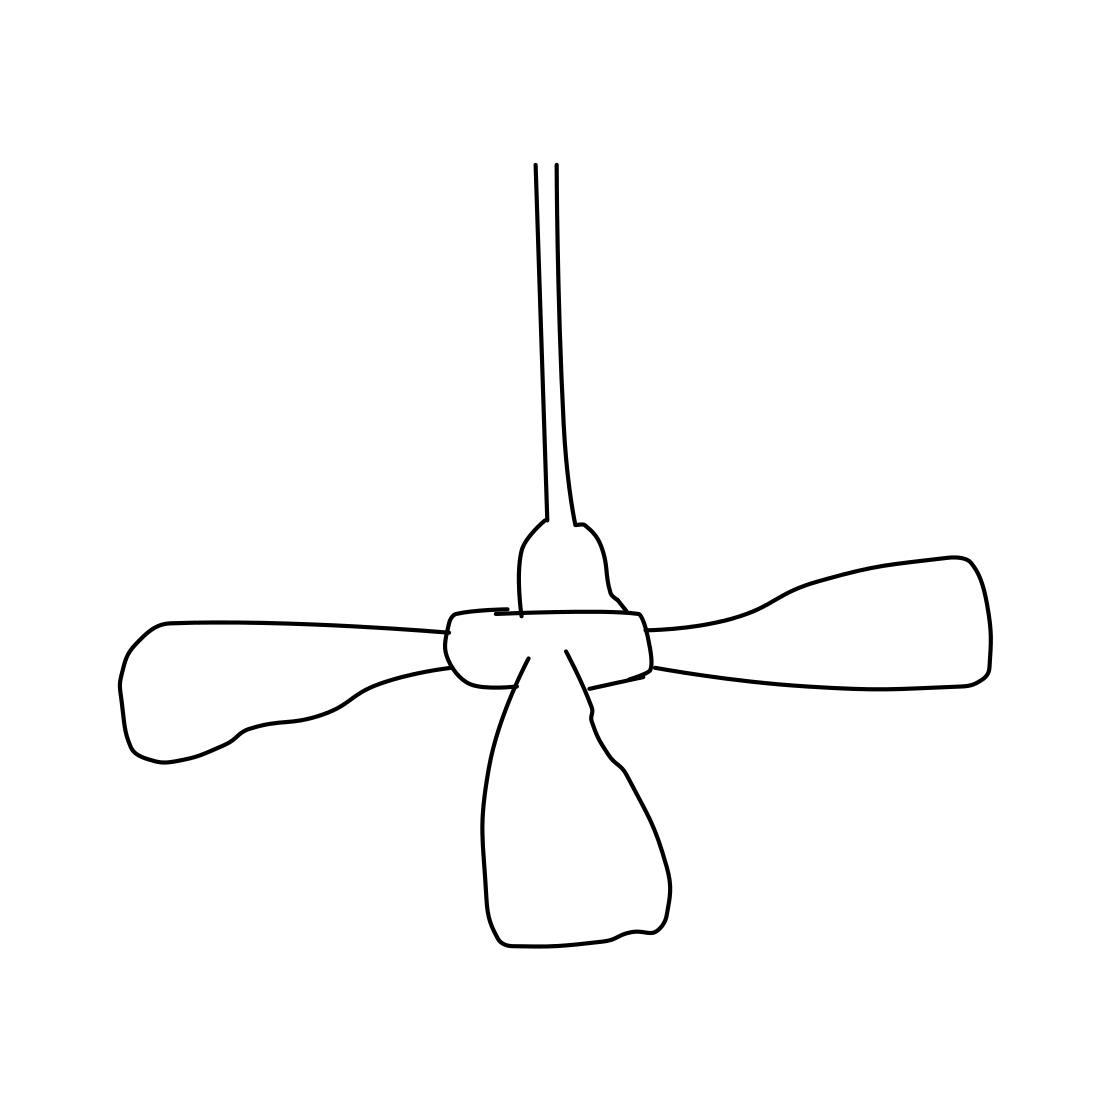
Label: fan